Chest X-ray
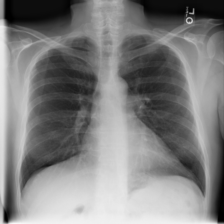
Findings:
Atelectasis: negative
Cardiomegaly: negative
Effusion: negative
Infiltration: negative
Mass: negative
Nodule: negative
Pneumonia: negative
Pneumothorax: negative
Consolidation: negative
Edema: negative
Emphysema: negative
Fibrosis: negative
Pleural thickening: negative
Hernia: negative